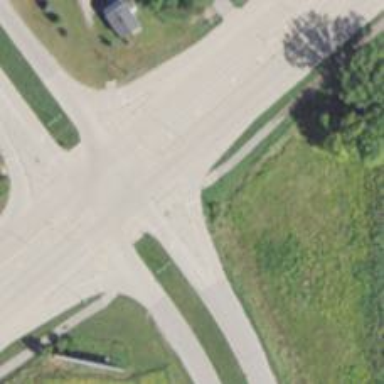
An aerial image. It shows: Uncontrolled road crossing with lines marking the way.